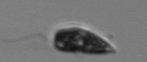
Label: Euglena